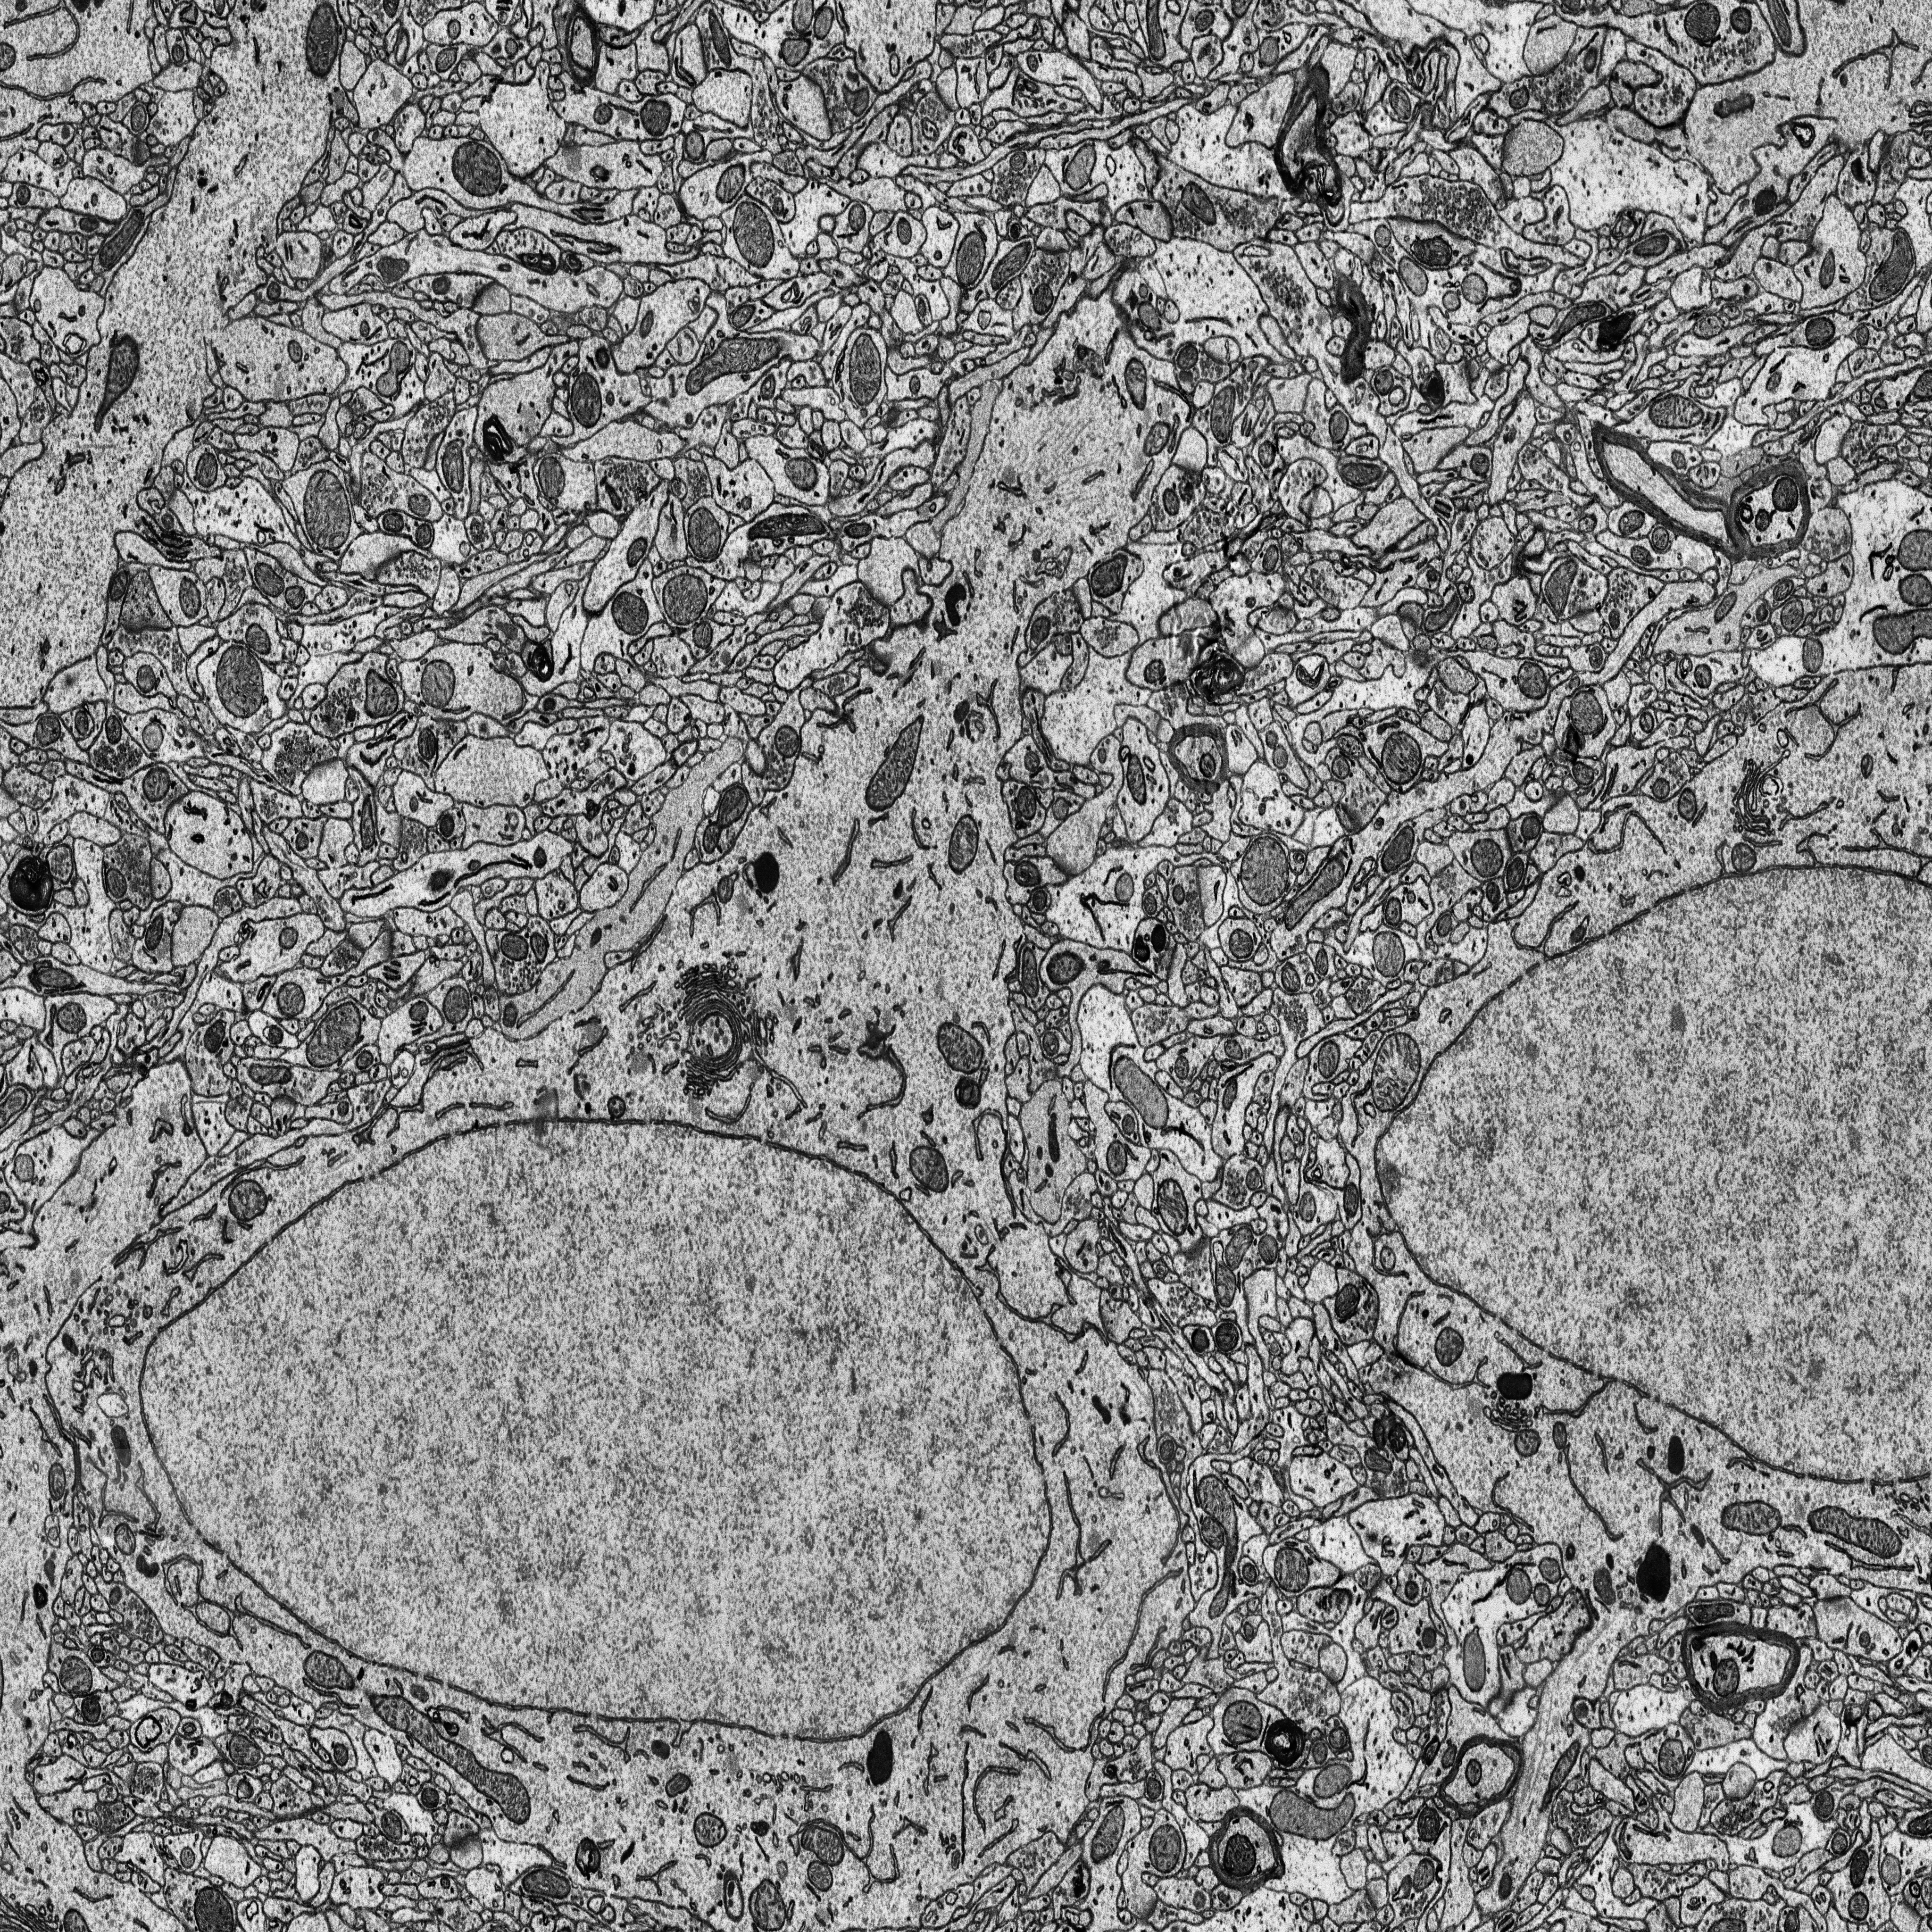
Electron microscopy slice of rat cortex tissue
Slice depth (z): 379
Mitochondria instances in slice: 346